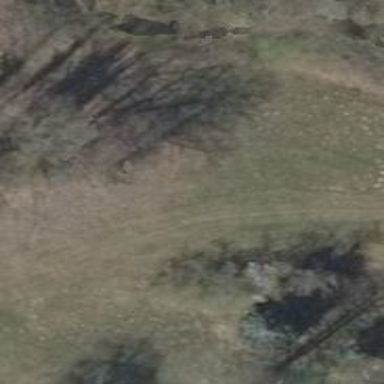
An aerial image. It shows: Path covered in grass.